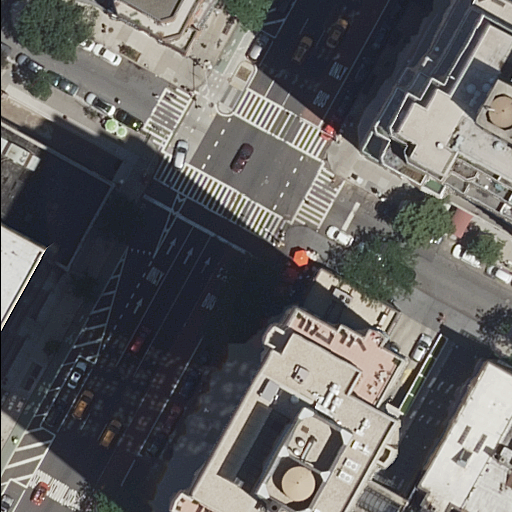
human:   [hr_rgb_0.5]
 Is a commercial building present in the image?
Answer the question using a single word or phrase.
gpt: no

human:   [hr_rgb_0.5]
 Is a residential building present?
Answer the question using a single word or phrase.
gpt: yes

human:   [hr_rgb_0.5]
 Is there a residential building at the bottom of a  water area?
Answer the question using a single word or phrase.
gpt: no

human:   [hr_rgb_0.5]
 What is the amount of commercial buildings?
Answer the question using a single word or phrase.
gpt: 0

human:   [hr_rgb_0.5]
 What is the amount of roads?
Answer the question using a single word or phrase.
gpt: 5

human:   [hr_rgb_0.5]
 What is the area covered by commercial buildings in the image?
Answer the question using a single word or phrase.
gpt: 0m2

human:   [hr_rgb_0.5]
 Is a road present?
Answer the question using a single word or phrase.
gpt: yes

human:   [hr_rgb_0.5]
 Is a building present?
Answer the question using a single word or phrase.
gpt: yes

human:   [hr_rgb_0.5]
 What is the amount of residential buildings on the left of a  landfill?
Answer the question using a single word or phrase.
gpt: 0

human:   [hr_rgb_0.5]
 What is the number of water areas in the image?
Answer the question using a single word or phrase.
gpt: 0

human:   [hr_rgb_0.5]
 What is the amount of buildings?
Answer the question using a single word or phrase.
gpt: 7

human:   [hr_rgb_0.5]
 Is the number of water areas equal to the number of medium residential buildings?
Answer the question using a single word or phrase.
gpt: no

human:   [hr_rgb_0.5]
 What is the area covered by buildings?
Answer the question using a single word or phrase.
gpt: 1965m2

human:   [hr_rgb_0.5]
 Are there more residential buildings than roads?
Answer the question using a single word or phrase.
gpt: yes

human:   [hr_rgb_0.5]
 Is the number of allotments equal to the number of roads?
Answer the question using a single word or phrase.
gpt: no

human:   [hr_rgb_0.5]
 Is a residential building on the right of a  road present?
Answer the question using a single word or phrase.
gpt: yes

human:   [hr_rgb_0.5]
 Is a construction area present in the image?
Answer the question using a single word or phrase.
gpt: no

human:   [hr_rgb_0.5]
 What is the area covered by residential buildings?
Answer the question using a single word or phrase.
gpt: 1965m2

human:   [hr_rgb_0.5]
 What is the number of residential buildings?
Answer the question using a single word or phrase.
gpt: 7

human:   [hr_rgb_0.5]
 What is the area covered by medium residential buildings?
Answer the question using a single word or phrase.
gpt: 1027m2

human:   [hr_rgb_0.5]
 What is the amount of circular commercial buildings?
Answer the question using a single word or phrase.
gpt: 0

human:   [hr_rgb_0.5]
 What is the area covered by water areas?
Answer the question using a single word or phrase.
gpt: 0m2

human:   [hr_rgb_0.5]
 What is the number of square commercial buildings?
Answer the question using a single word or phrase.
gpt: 0

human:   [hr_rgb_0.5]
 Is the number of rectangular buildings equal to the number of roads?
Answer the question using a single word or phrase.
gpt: no

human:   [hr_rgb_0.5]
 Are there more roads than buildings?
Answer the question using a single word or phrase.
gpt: no

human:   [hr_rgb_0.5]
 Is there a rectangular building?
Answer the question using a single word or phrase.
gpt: yes

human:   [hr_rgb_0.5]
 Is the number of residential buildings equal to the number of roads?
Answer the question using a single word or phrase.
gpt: no

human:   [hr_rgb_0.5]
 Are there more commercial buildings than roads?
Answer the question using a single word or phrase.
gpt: no

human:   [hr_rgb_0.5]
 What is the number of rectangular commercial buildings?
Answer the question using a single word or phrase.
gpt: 0

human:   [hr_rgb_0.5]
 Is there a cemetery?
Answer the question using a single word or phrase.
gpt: no

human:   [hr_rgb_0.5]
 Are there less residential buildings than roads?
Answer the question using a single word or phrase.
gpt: no

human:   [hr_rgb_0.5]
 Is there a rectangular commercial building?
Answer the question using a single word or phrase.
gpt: no

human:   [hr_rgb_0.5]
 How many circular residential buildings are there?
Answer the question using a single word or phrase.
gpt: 0

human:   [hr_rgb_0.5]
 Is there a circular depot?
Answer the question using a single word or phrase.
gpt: no

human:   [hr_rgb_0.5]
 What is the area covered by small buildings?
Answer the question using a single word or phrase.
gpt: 46m2

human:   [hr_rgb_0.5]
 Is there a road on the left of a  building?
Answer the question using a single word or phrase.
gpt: yes

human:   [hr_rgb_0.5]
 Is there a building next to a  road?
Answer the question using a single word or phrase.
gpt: yes

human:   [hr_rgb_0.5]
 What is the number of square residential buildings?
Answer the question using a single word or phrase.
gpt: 0

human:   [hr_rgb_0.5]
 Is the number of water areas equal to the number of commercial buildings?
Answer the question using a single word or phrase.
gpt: yes

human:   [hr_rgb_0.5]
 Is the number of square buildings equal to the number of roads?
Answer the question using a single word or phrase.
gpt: no

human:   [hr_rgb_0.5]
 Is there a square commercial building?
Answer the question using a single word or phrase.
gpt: no

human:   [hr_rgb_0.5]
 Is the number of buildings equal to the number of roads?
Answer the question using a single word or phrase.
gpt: no

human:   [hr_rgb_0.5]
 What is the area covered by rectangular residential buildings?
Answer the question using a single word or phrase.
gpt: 637m2

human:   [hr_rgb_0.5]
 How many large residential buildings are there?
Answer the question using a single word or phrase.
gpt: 1

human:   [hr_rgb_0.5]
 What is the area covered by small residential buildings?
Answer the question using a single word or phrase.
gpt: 46m2

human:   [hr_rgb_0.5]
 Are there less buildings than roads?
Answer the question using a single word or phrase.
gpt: no

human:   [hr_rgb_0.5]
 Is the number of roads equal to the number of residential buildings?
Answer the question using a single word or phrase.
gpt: no

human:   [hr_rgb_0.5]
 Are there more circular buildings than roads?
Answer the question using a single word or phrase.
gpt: no

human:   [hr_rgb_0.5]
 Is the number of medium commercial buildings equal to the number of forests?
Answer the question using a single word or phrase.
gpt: yes

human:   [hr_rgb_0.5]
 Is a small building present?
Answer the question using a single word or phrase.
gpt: yes

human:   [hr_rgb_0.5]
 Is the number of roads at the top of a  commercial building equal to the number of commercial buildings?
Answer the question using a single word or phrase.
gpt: yes

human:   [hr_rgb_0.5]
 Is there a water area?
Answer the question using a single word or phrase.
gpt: no

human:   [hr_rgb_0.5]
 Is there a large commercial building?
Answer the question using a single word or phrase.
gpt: no

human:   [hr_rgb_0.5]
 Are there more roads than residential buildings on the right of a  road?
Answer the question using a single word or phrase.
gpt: no

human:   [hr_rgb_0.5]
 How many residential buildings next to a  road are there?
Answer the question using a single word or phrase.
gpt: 7

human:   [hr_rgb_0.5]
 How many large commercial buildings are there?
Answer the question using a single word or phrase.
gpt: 0

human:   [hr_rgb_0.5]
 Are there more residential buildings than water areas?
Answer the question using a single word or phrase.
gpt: yes

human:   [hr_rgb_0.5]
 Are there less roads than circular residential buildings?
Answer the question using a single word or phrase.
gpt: no

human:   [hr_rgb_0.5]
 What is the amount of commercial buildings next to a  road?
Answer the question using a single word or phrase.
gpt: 0

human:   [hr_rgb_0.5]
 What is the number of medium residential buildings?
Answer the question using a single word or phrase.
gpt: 3

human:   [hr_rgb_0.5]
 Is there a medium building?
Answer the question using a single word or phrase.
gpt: yes

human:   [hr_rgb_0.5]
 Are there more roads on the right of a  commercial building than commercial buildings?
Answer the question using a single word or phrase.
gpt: no

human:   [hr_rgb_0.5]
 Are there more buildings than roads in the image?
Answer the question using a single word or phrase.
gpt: yes

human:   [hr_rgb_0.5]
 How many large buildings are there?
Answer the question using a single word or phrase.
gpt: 1